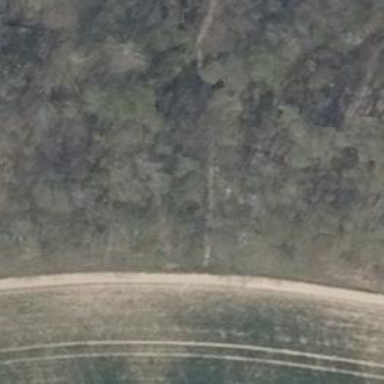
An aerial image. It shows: Path on the ground.